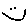
Label: smiley face